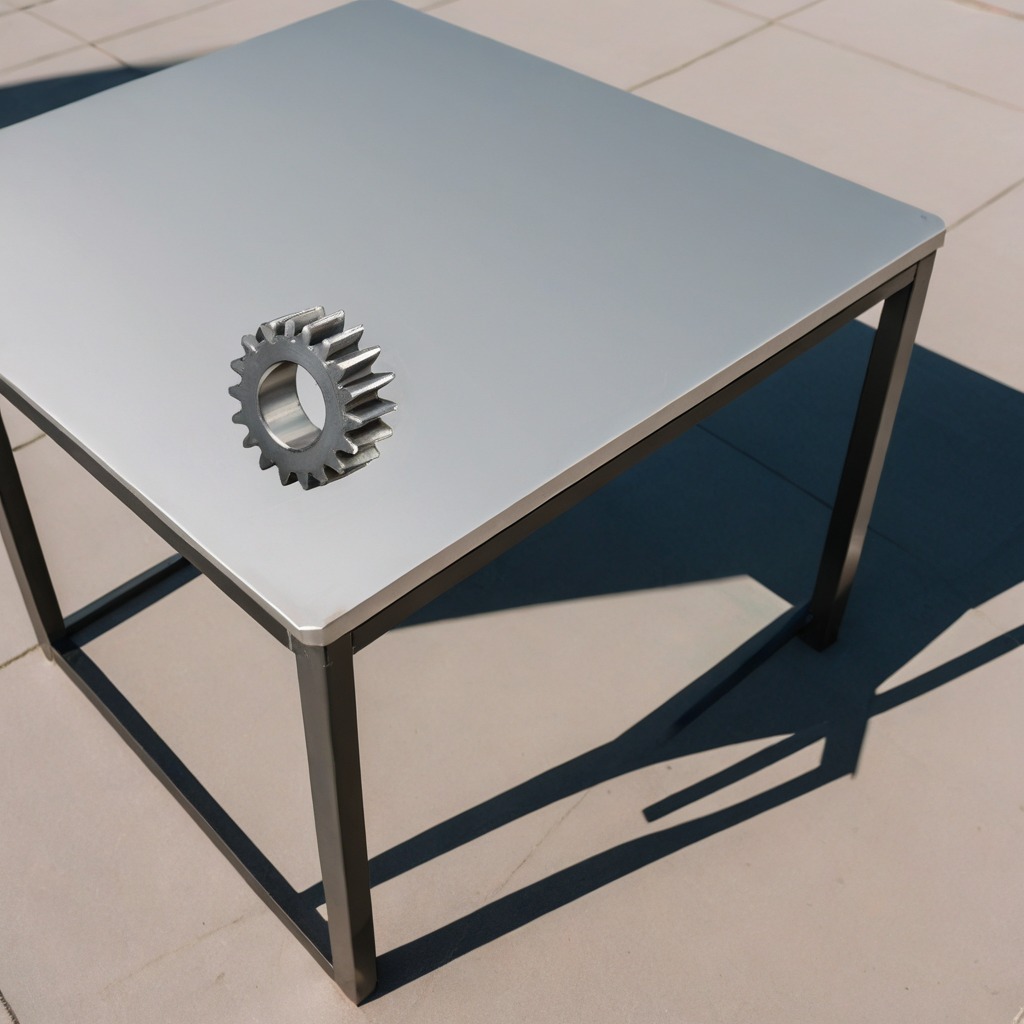
A steel gear with teeth is lying on the table.